Question: I am trying to load in an XML file saved locally on my computer using the 'loadXML()' function in p5.js, and then using the 'httpPost()' function to POST the same to a server which expects an XML file through the following code:
'''
var url = "http://localhost:9000";
var file;
function preload(){
file = loadXML("filename,xml");
}
function setup(){
httpPost(url,"xml",file,success,failure);
}
function success(){}//some stuff to run when it is successful
function failure(){}// when an error is produced.
'''
But I keep getting the following error:
> '''
p5.js:59782 Uncaught (in promise) TypeError: Converting circular structure to JSON
at JSON.stringify (<anonymous>)
at p5.httpDo (p5.js:59782)
at p5.httpPost (p5.js:59634)
at setup (sketch.js:20)
at p5.<anonymous> (p5.js:46215)
at _runIfPreloadsAreDone (p5.js:46163)
at p5._decrementPreload (p5.js:46173)
at p5.js:59339
at p5.js:59851
'''

The xml file:
'''
<?xml version="1.0" encoding="UTF-8"?>
<ENVELOPE>
<HEADER>
<VERSION>1</VERSION>
<TALLYREQUEST>Export</TALLYREQUEST>
<TYPE>Data</TYPE>
<ID>List of Ledgers</ID>
</HEADER>
<BODY>
<DESC>
<TDL>
<TDLMESSAGE>
<REPORT NAME="List of Ledgers" ISMODIFY="No" ISFIXED="No" ISINITIALIZE="No" ISOPTION="No" ISINTERNAL="No">
<FORMS>List of Ledgers</FORMS>
</REPORT>
<FORM NAME="List of Ledgers" ISMODIFY="No" ISFIXED="No" ISINITIALIZE="No" ISOPTION="No" ISINTERNAL="No">
<TOPPARTS>List of Ledgers</TOPPARTS>
<XMLTAG>"List of Ledgers"</XMLTAG>
</FORM>
<PART NAME="List of Ledgers" ISMODIFY="No" ISFIXED="No" ISINITIALIZE="No" ISOPTION="No" ISINTERNAL="No">
<TOPLINES>List of Ledgers</TOPLINES>
<REPEAT>List of Ledgers : Collection of Ledgers</REPEAT>
<SCROLLED>Vertical</SCROLLED>
</PART>
<LINE NAME="List of Ledgers" ISMODIFY="No" ISFIXED="No" ISINITIALIZE="No" ISOPTION="No" ISINTERNAL="No">
<LEFTFIELDS>List of Ledgers</LEFTFIELDS>
</LINE>
<FIELD NAME="List of Ledgers" ISMODIFY="No" ISFIXED="No" ISINITIALIZE="No" ISOPTION="No" ISINTERNAL="No">
<SET>$Name</SET>
<XMLTAG>"NAME"</XMLTAG>
</FIELD>
<COLLECTION NAME="Collection of Ledgers" ISMODIFY="No" ISFIXED="No" ISINITIALIZE="No" ISOPTION="No" ISINTERNAL="No">
<TYPE>Ledger</TYPE>
</COLLECTION>
</TDLMESSAGE>
</TDL>
</DESC>
</BODY>
</ENVELOPE>
'''
Edit 1:
I tried using the loadStrings() function which worked perfectly fine with the httpPost method using the following code -
'''
list = loadStrings("ListLedgers.xml");
function setup(){
list = list.join('');
httpPost(url,"xml",list,yay,oops);
}
'''
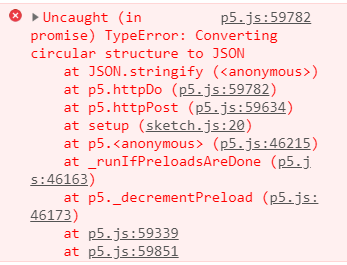
Answer: If I were you I would try to get something simpler working. Can you get this working with a more basic piece of XML? Can you hard-code the XML and see if that works?
If you google your error '"Converting circular structure to JSON at JSON.stringify"' you'll get a ton of results. Basically you can't convert an object to JSON if it contains circular references.
Then looking at the <URL>' function.
This is the cause of your error: the 'httpPost()' function is trying to convert your XML into JSON, which it can't do because it contains a circular reference.
To fix your problem, you have a few options:
- 'httpPost()'- 'getContent()'-
The above are just guesses because I can't actually run your code, but hopefully this gets you unblocked. Good luck.